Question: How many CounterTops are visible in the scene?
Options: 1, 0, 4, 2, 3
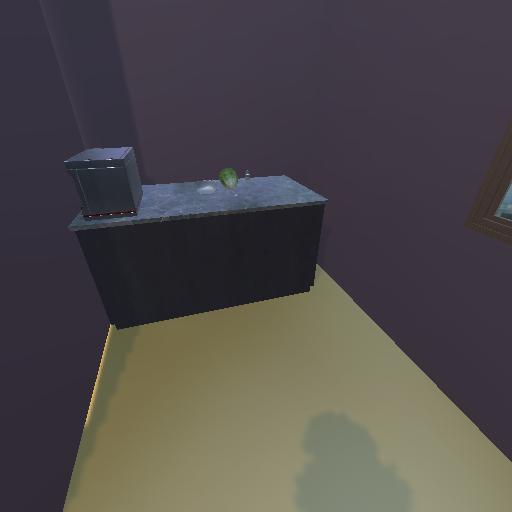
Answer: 1